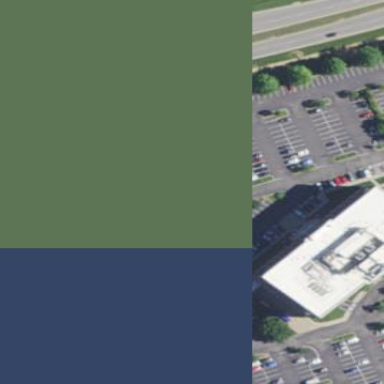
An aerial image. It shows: Office building.